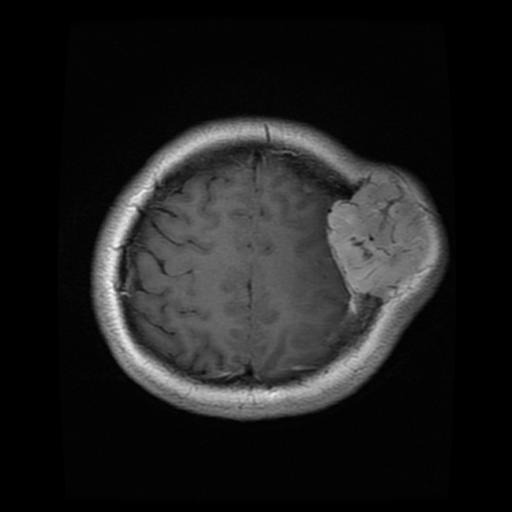
Label: meningioma